Question: I am transforming xml in an object of an own class called "V6BasicCar", the problem that I'm having is that if I enable the Java cache (in Java control panel):

each transformation takes about 3-4 seconds, but if I disable caching, it takes just miliseconds. I don't know why this happens, my only guess is that Java is caching the ByteArrayStream per transformation and that makes it slower, but I haven't figured out how to deal with this problem. Is there any alternative to ByteArray Stream that would be faster?
Thanks.
The code:
'''
{
..
ByteArrayOutputStream out = new ByteArrayOutputStream();
//1. transform xml
transform(getSourceXml(_intype), out);
//2. convert to bean
XsdConverter<V6BasicCar> v6BasicCarXsdConverter = new XsdConverter<V6BasicCar>(V6BasicCar.class);
/*
"getObject()" takes about 2 secs
*/
V6BasicCar newV6BasicCar = v6BasicCarXsdConverter.getObject(convert(out));
..
}
protected InputStream getSourceXml(final CsvWrapperMiddle _csvV6Car) throws IOException, JAXBException
{
ByteArrayOutputStream out = new ByteArrayOutputStream();
/*
"getXml" takes about 2 secs
*/
xsdConverter.getXml(_csvV6Car.getExternalBean(), out);
InputStream output = convert(out);
return output;
}
protected InputStream convert(ByteArrayOutputStream out)
{
return new ByteArrayInputStream(out.toByteArray());
}
'''
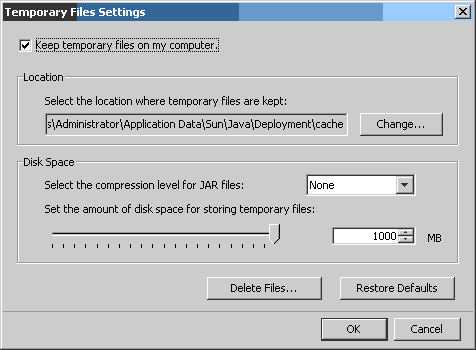
Answer: The problem was inside the XsdConverter, specifically in JAXB. Setting "com.sun.xml.bind.v2.runtime.JAXBContextImpl.fastBoot" to true fixed the problem